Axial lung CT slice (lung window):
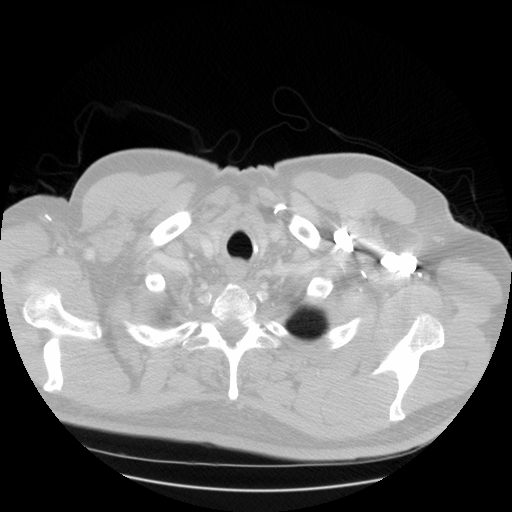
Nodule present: no